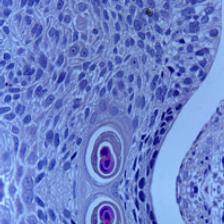
Diagnosis: OSCC